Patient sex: F
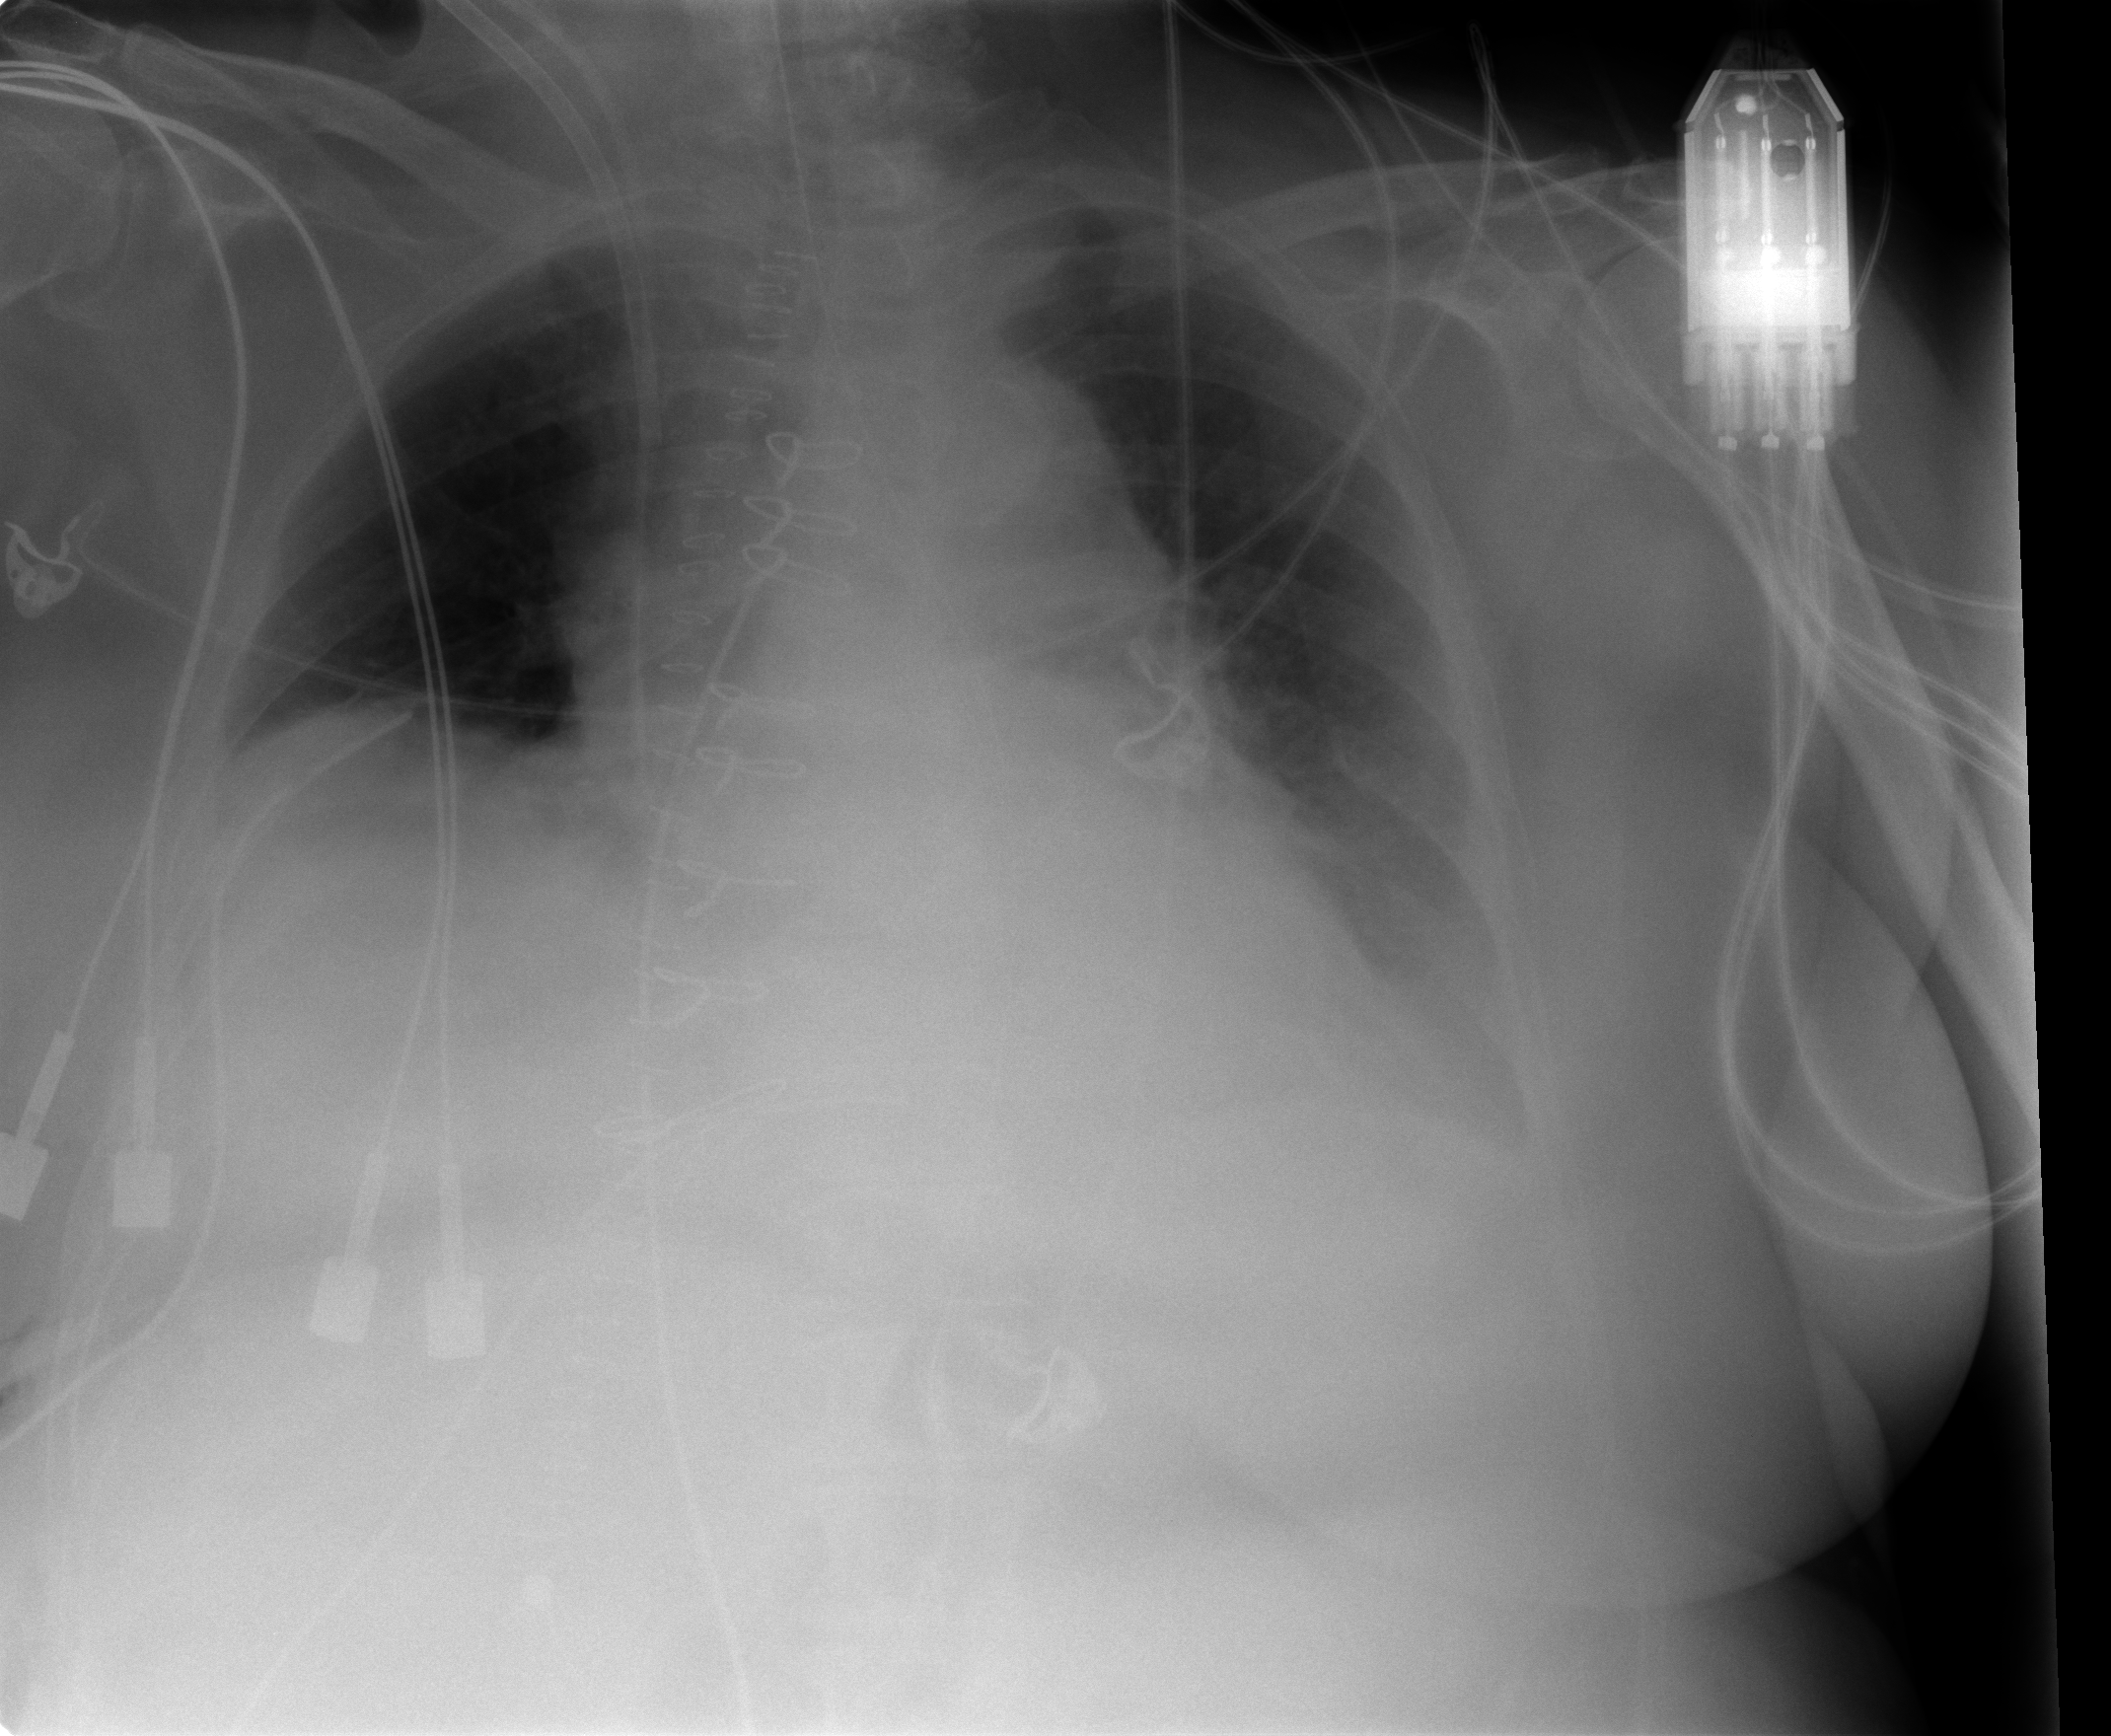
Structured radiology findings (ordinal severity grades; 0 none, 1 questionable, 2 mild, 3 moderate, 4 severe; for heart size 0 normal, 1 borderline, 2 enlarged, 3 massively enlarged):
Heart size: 2
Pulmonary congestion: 1
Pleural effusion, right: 1
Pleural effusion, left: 3
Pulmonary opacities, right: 0
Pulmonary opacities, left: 0
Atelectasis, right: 2
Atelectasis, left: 2